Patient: sex F, age 74
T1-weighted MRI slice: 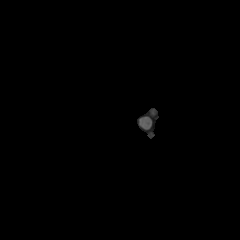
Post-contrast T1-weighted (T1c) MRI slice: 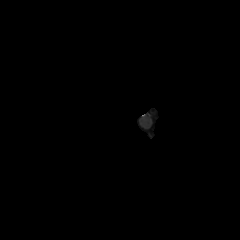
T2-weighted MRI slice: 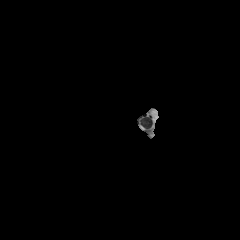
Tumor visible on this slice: no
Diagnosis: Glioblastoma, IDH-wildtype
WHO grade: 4